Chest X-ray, AP view. Patient: 51 years old, sex M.
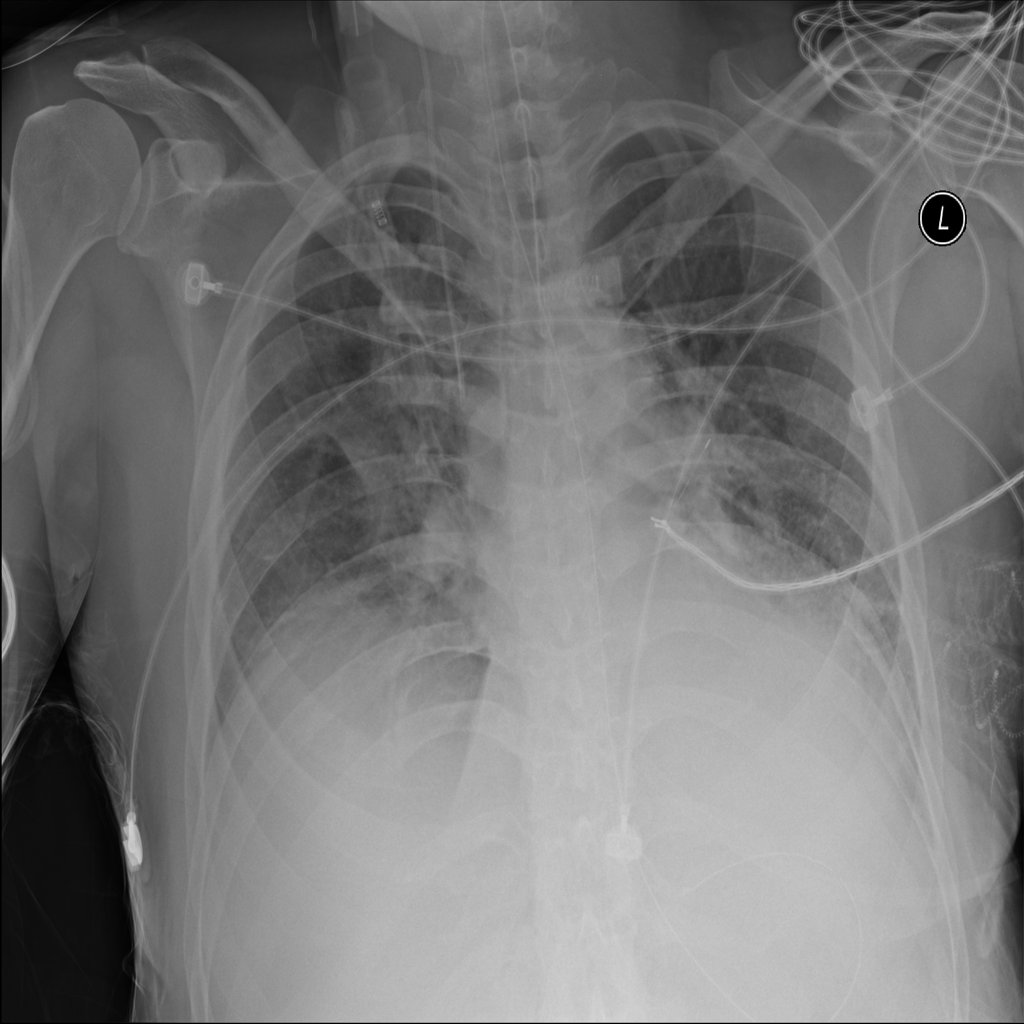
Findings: Atelectasis, Effusion, Infiltration